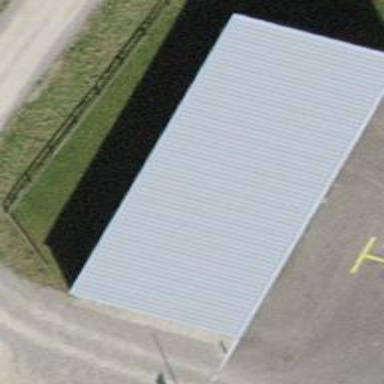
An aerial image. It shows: Hangar.